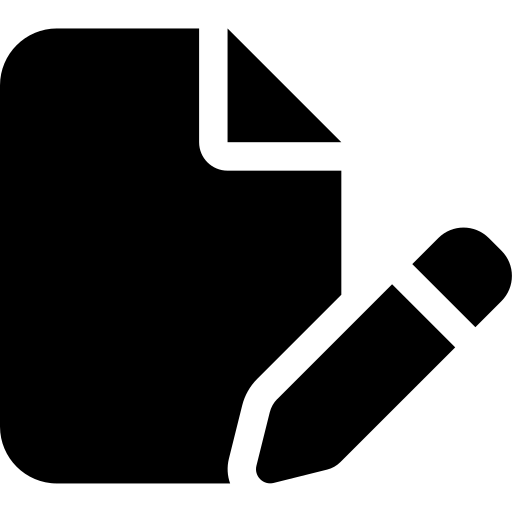
Tags: icon, FontAwesome, fa-icon, solid, file, pen